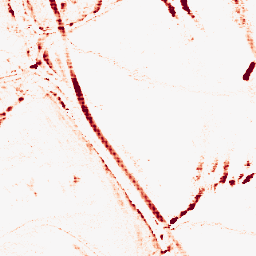
Category: morphological
Decomposition family: morphological_rect
Decomposition parameters: operation: opening
width: 10
height: 3
Upsampling method: sinc_hamming
Upsampling parameters: scale: 8
kernel_size: 8
Upsampling scale: 8